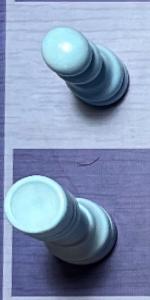
Label: Rook_White